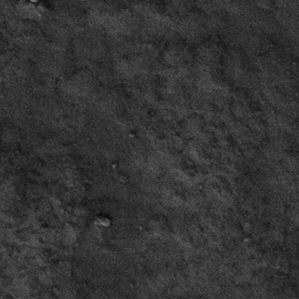
Label: frost